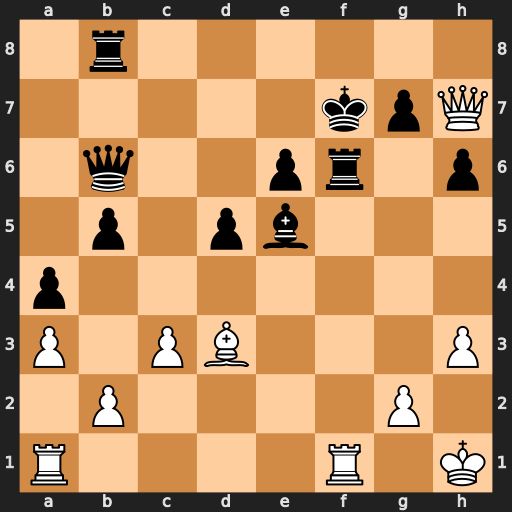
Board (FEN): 1r6/5kpQ/1q2pr1p/1p1pb3/p7/P1PB3P/1P4P1/R4R1K
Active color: w
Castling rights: -
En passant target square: -
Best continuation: Bg6+ Ke7 Qxg7+ Kd6 Rxf6